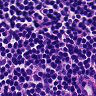
Metastatic tissue present: no